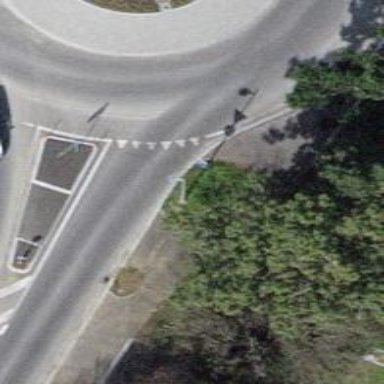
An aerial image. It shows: Asphalt sidewalk along the footway.